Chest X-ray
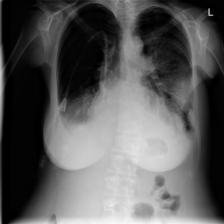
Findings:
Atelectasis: negative
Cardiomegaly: negative
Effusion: positive
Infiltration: negative
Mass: positive
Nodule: negative
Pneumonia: negative
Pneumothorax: negative
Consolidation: positive
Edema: negative
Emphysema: negative
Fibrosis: negative
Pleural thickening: negative
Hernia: negative